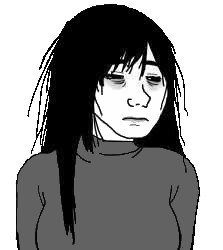
Label: 5_Doomer_Girl